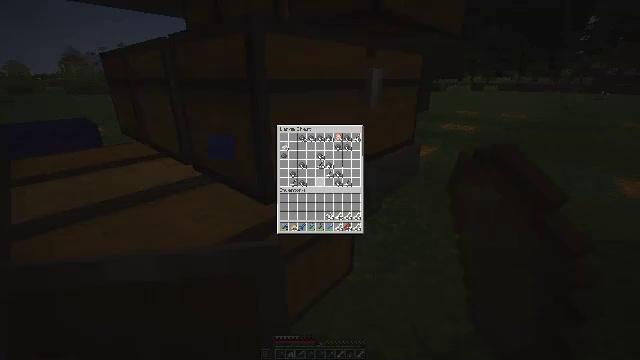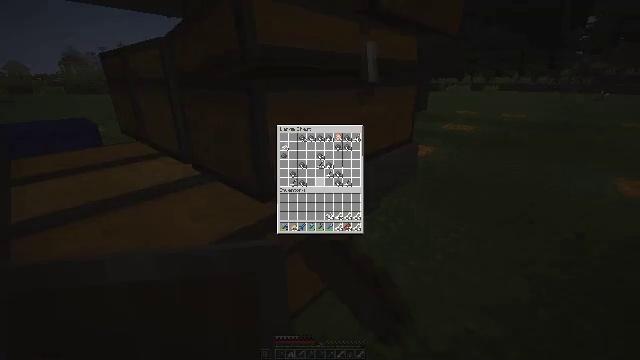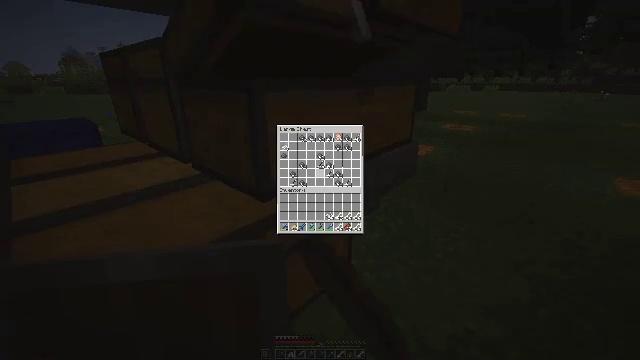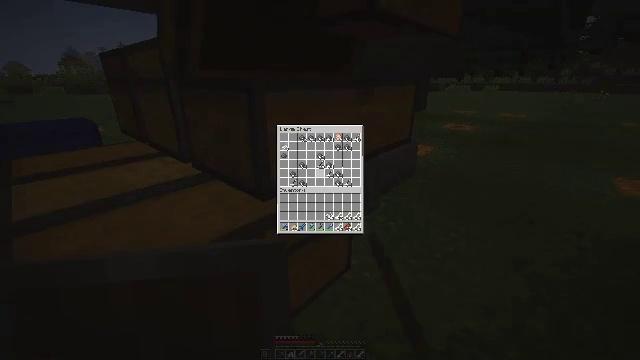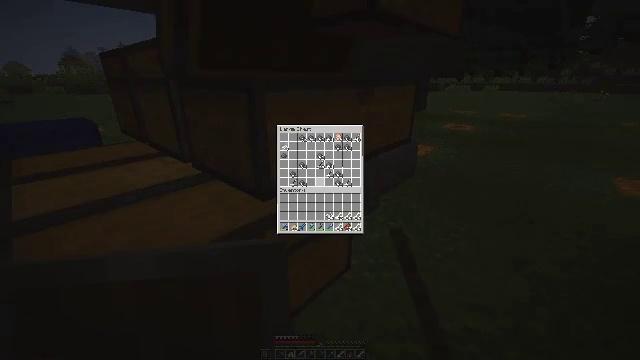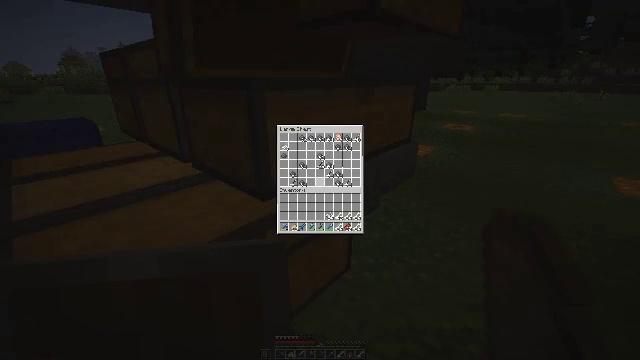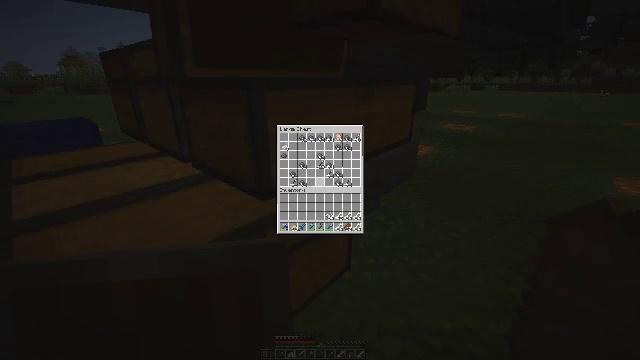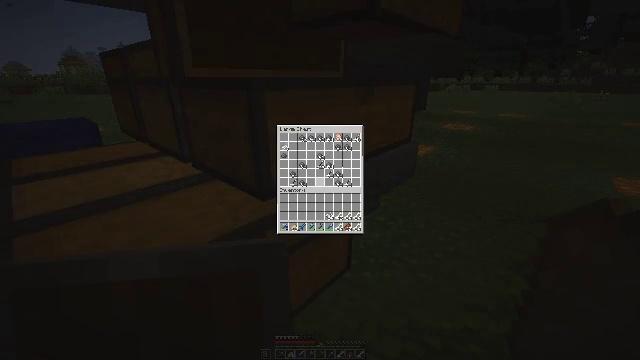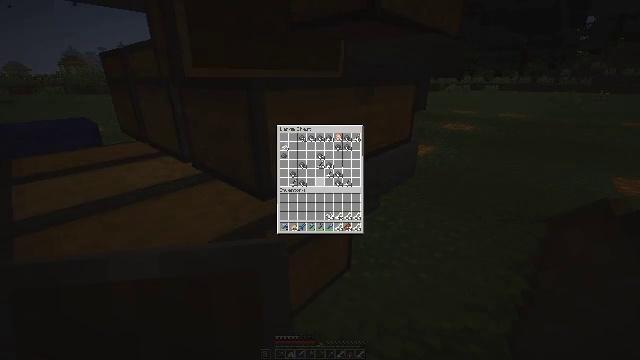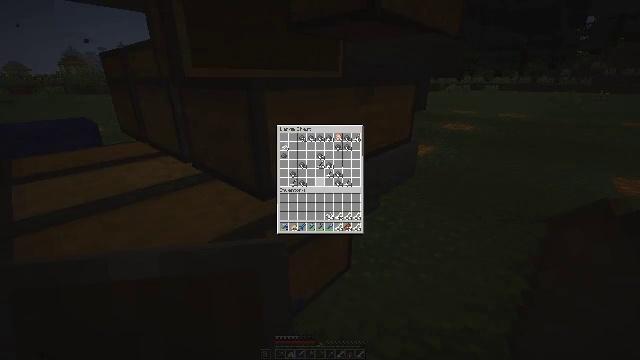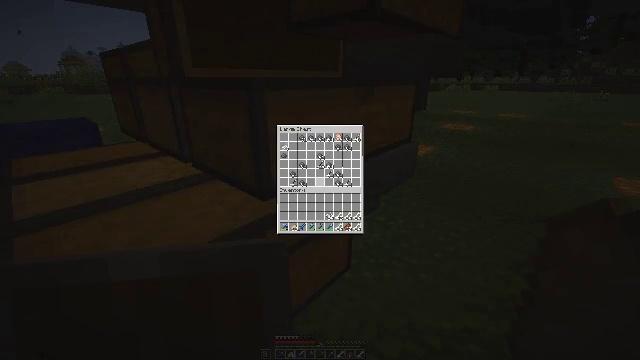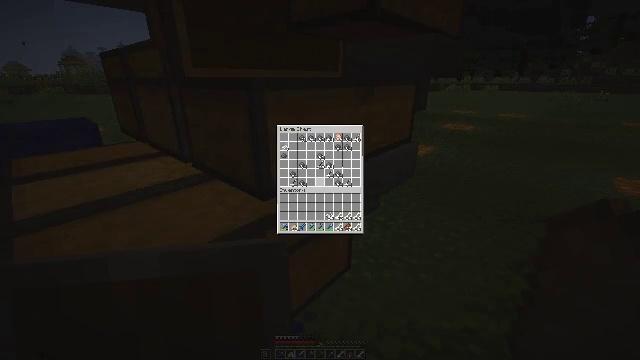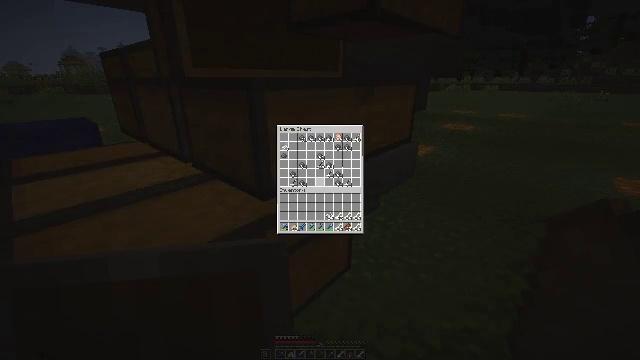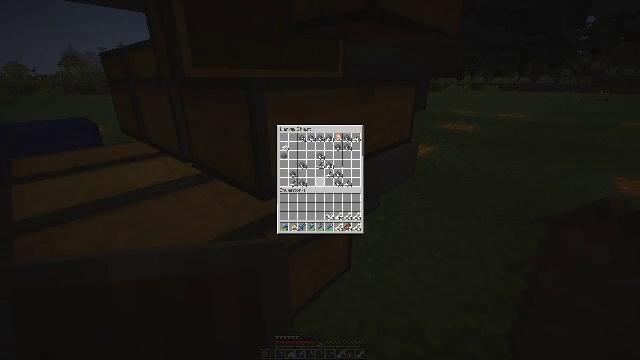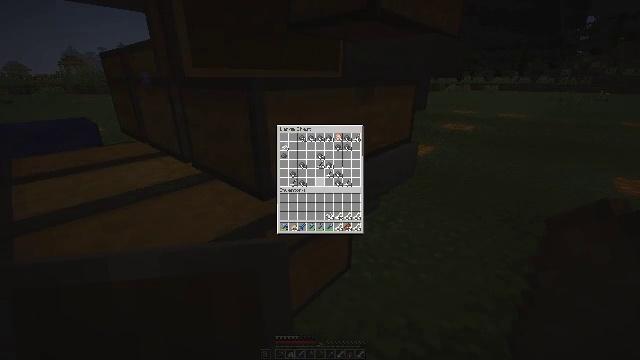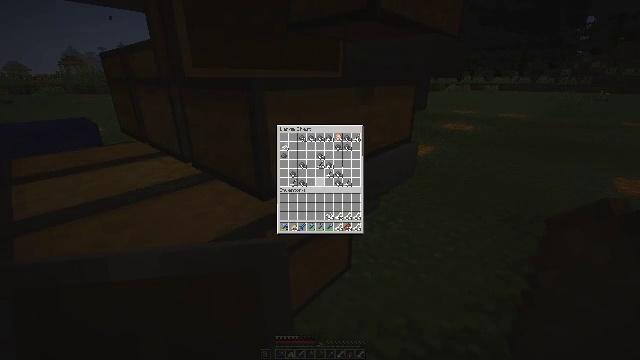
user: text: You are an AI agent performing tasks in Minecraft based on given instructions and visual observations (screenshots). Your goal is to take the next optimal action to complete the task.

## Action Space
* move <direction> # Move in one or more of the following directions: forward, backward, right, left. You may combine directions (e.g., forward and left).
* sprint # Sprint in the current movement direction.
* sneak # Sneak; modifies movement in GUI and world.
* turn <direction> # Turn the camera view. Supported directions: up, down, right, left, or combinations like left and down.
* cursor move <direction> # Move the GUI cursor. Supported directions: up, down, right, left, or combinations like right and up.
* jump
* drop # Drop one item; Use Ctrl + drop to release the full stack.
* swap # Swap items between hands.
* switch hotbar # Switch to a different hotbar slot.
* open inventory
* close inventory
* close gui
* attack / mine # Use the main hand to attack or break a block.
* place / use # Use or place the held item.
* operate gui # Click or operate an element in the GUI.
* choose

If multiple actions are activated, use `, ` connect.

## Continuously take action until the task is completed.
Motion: motion action
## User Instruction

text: Mine the blue shulker box.
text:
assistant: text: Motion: no_op
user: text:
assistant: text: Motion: no_op
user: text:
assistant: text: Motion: no_op
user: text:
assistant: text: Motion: no_op
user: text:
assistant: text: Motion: no_op
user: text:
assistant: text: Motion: no_op
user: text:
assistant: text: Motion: no_op
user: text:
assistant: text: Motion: no_op
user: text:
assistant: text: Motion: no_op
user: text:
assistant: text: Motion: no_op
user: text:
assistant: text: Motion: no_op
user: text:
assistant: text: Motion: no_op
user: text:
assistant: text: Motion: no_op
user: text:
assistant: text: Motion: no_op
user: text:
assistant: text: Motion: no_op
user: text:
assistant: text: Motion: no_op
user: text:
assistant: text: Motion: no_op
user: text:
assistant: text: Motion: no_op
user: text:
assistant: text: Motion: no_op
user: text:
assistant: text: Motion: no_op
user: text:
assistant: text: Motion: no_op
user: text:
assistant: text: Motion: no_op
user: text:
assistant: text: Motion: no_op
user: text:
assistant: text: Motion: no_op
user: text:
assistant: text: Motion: no_op
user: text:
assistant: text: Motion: no_op
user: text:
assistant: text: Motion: no_op
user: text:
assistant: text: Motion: no_op
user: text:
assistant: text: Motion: no_op
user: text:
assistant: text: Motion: no_op